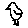
Label: bird